Field crop: maize
Growth stage: 2
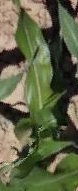
Species: maize